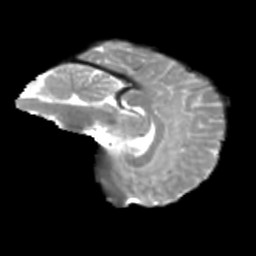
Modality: T2w
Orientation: sagittal
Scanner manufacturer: siemens
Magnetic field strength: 3 T
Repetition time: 4 s
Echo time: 0.0594 s